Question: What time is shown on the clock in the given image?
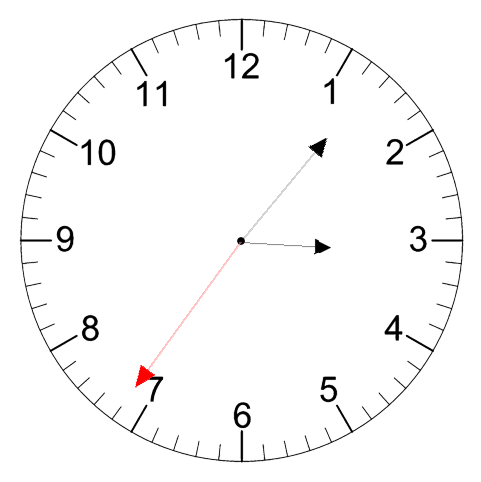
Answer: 03:06:36